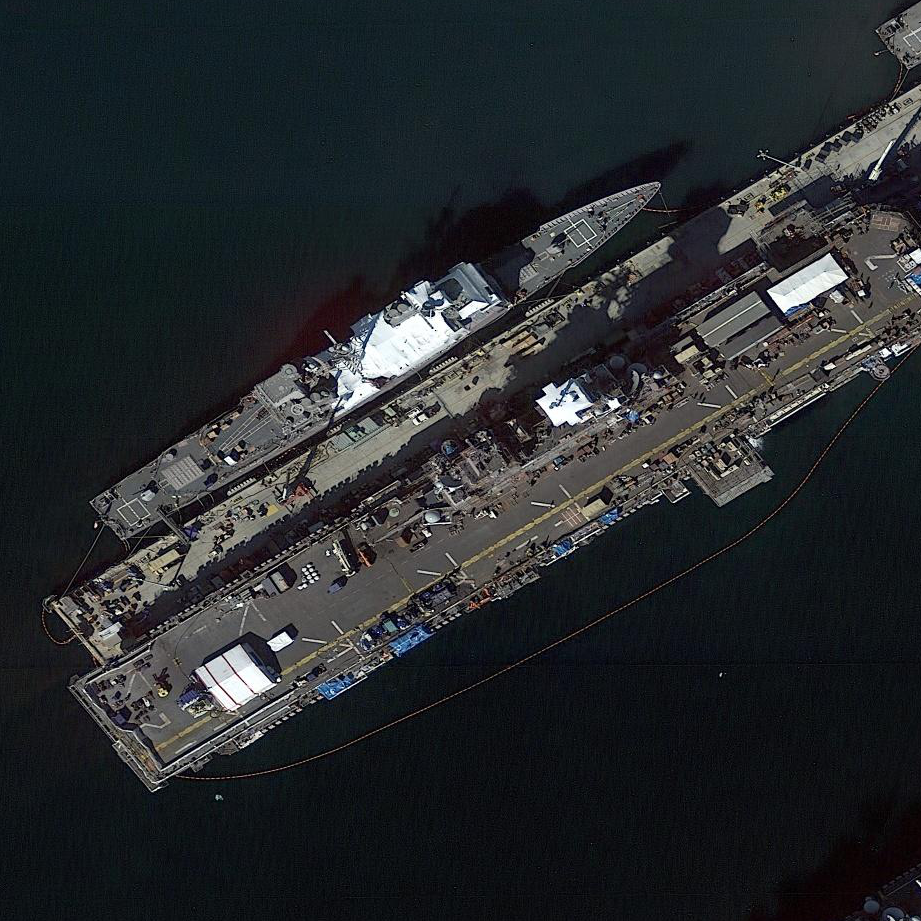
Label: assault